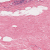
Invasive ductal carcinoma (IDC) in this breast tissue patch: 0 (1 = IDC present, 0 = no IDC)